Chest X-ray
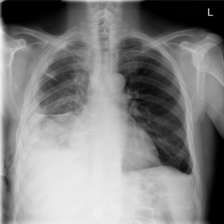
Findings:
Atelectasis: negative
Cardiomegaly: negative
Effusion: negative
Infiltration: negative
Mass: negative
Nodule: negative
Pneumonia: negative
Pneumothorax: negative
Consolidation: negative
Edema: negative
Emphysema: negative
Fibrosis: negative
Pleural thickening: negative
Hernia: negative